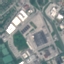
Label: Industrial